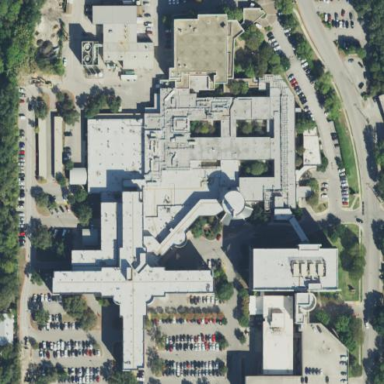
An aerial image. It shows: Healthcare facility identified as hospital.